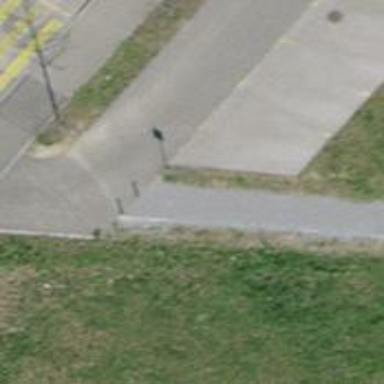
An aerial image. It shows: Bollard.